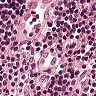
Metastatic tissue present: no